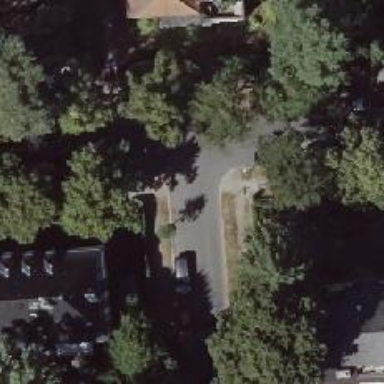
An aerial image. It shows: Residential road with asphalt surface featuring parallel parking lanes on both sides.